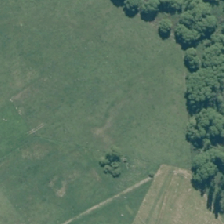
Land cover: shortrotation_cropland